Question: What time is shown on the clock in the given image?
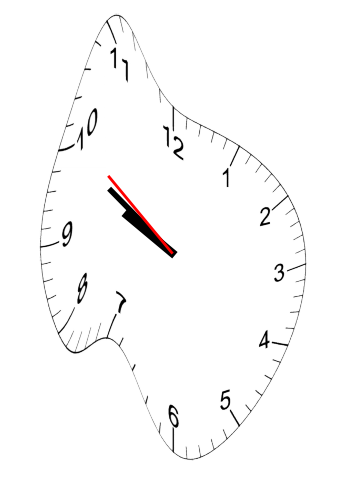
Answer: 09:49:51